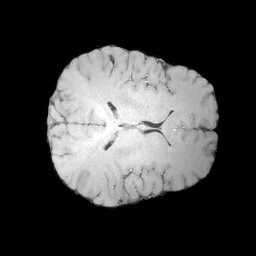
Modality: MP2RAGE
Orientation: axial